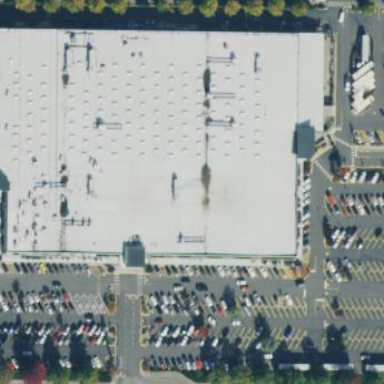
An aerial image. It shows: Retail building.